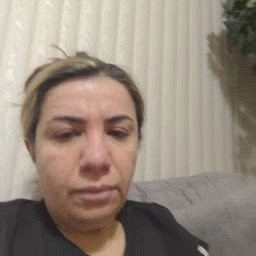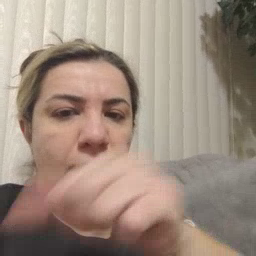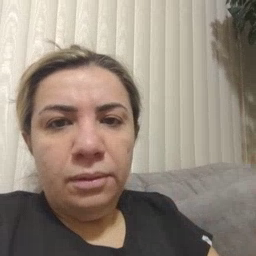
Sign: another